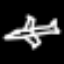
Label: airplane